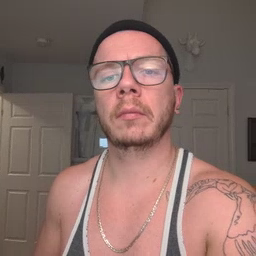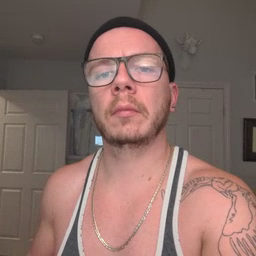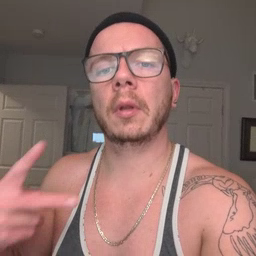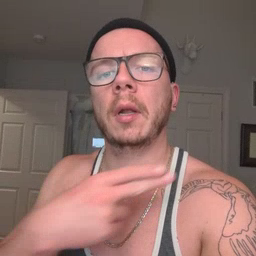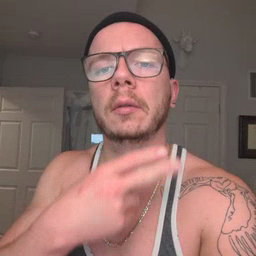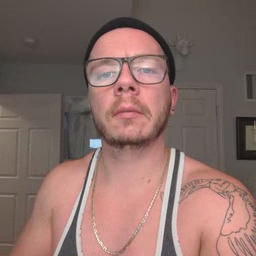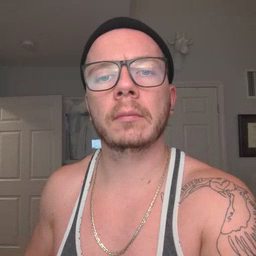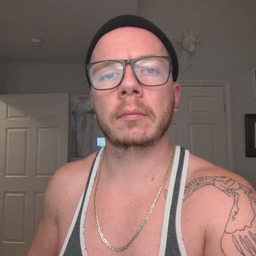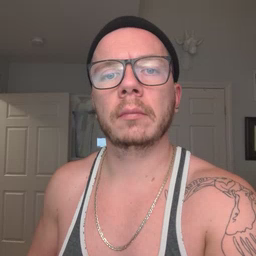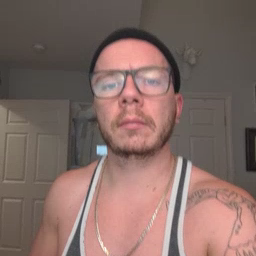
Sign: cut